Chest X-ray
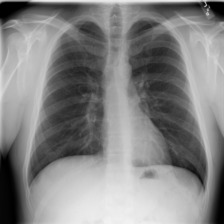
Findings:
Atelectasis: negative
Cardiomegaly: negative
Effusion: negative
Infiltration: negative
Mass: negative
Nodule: negative
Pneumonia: negative
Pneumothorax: negative
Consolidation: negative
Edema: negative
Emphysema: negative
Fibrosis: negative
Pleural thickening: negative
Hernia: negative